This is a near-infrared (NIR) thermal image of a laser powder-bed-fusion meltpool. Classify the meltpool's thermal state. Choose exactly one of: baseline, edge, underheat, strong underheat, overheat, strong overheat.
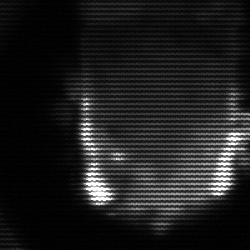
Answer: baseline